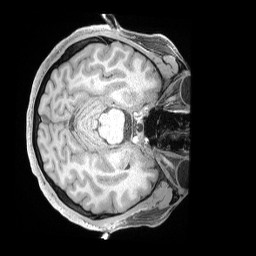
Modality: T1w
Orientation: axial
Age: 35
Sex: male
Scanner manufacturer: siemens
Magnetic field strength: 3 T
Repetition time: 2 s
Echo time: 0.00211 s